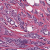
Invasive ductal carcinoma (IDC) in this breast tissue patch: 1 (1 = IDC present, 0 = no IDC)